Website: home-depot
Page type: delivery-shipping
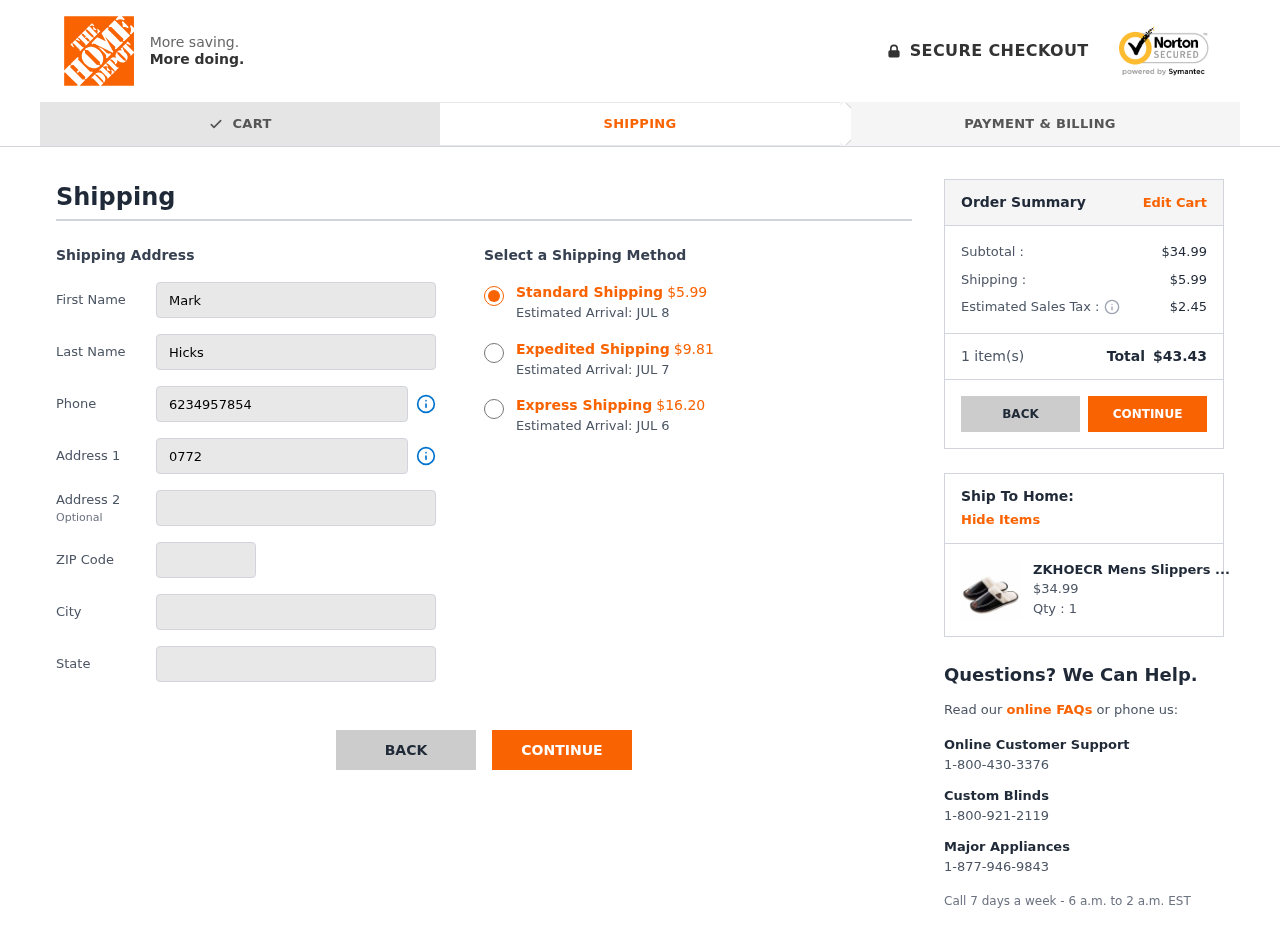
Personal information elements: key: PII_CITY
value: East Madisonstad
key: PII_FIRSTNAME
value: Mark
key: PII_LASTNAME
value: Hicks
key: PII_PHONE
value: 6234957854
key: PII_POSTCODE
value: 40194
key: PII_STATE
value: Arkansas
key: PII_STREET
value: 07727 Burgess Oval
Product elements: key: PRODUCT1_NAME
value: ZKHOECR Mens Slippers Memory Foam Indoor Leather Wide Soft Cozy Cotton Closed Toe Non-Slip Shoes Clo
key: PRODUCT1_PRICE
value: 34.99
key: PRODUCT1_QUANTITY
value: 1
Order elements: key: ORDER_SHIPPING_COST_STANDARD
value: $5.99
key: ORDER_DELIVERY_DATE
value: JUL 8
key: ORDER_SHIPPING_COST_EXPEDITED
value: $9.81
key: ORDER_DELIVERY_DATE_EXPEDITED
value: JUL 7
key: ORDER_SHIPPING_COST_EXPRESS
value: $16.20
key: ORDER_DELIVERY_DATE_EXPRESS
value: JUL 6
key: ORDER_SUBTOTAL
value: $34.99
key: ORDER_SHIPPING_COST
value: $5.99
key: ORDER_TAX
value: $2.45
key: ORDER_NUM_ITEMS
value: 1
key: ORDER_TOTAL
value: $43.43